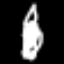
Label: pencil